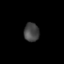
Tissue: prostate
Cell type: Fibroblasts
Senescence score: 0.7639
Nuclear area (px): 278
Mean DAPI intensity: 68.331